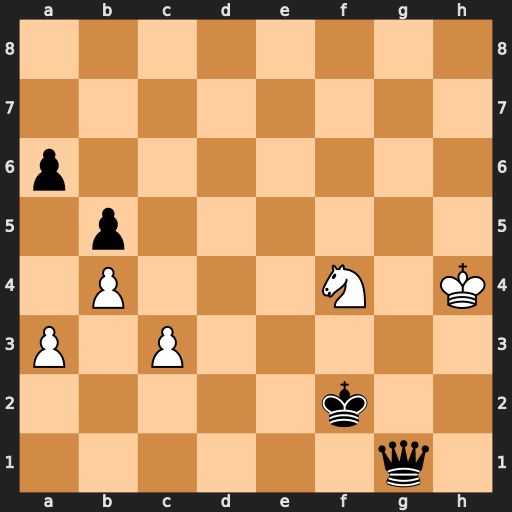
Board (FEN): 8/8/p7/1p6/1P3N1K/P1P5/5k2/6q1
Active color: w
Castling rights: -
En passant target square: -
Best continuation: Nh3+ Ke3 Nxg1